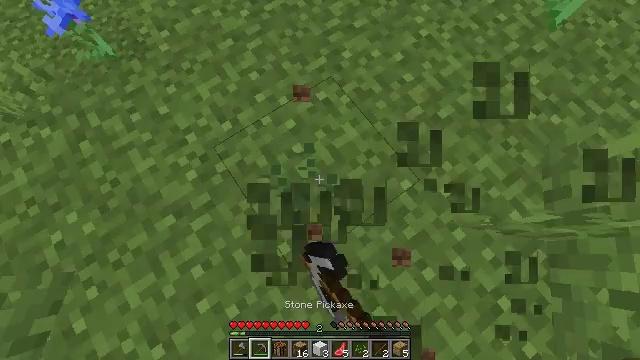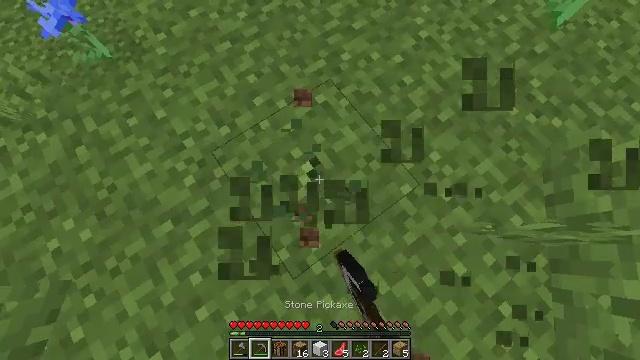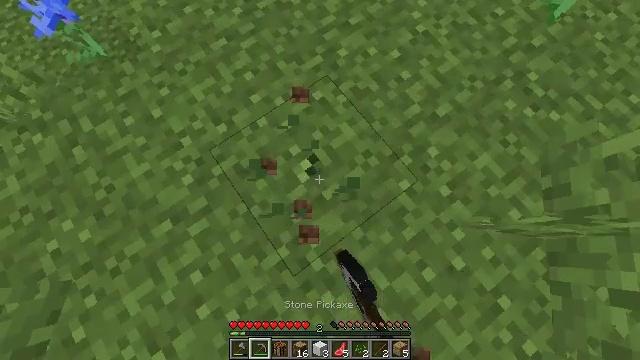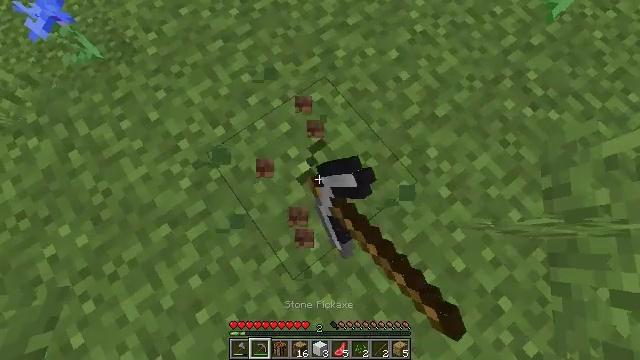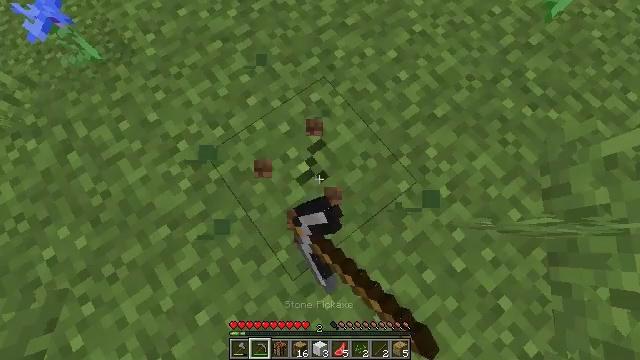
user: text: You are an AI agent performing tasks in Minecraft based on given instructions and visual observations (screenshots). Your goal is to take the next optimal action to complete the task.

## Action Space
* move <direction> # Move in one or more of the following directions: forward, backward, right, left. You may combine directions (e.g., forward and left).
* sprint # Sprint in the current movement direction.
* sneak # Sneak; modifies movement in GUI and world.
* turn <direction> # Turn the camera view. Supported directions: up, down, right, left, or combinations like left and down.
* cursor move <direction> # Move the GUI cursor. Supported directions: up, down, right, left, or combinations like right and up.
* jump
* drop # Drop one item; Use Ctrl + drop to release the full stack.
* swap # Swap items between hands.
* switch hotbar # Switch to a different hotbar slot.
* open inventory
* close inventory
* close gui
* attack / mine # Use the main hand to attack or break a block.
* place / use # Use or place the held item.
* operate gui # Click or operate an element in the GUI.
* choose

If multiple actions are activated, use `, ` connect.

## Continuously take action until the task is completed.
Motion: motion action
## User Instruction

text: Pick up the cornflower in the field.
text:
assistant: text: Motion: attack / mine
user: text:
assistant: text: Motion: attack / mine
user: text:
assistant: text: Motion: attack / mine
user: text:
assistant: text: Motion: attack / mine
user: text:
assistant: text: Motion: attack / mine